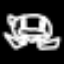
Label: frog